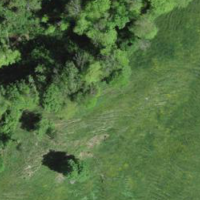
EUNIS habitat code: 44
Species observed at this site:
Fagus sylvatica